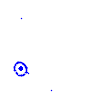
Particle: pion